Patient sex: F
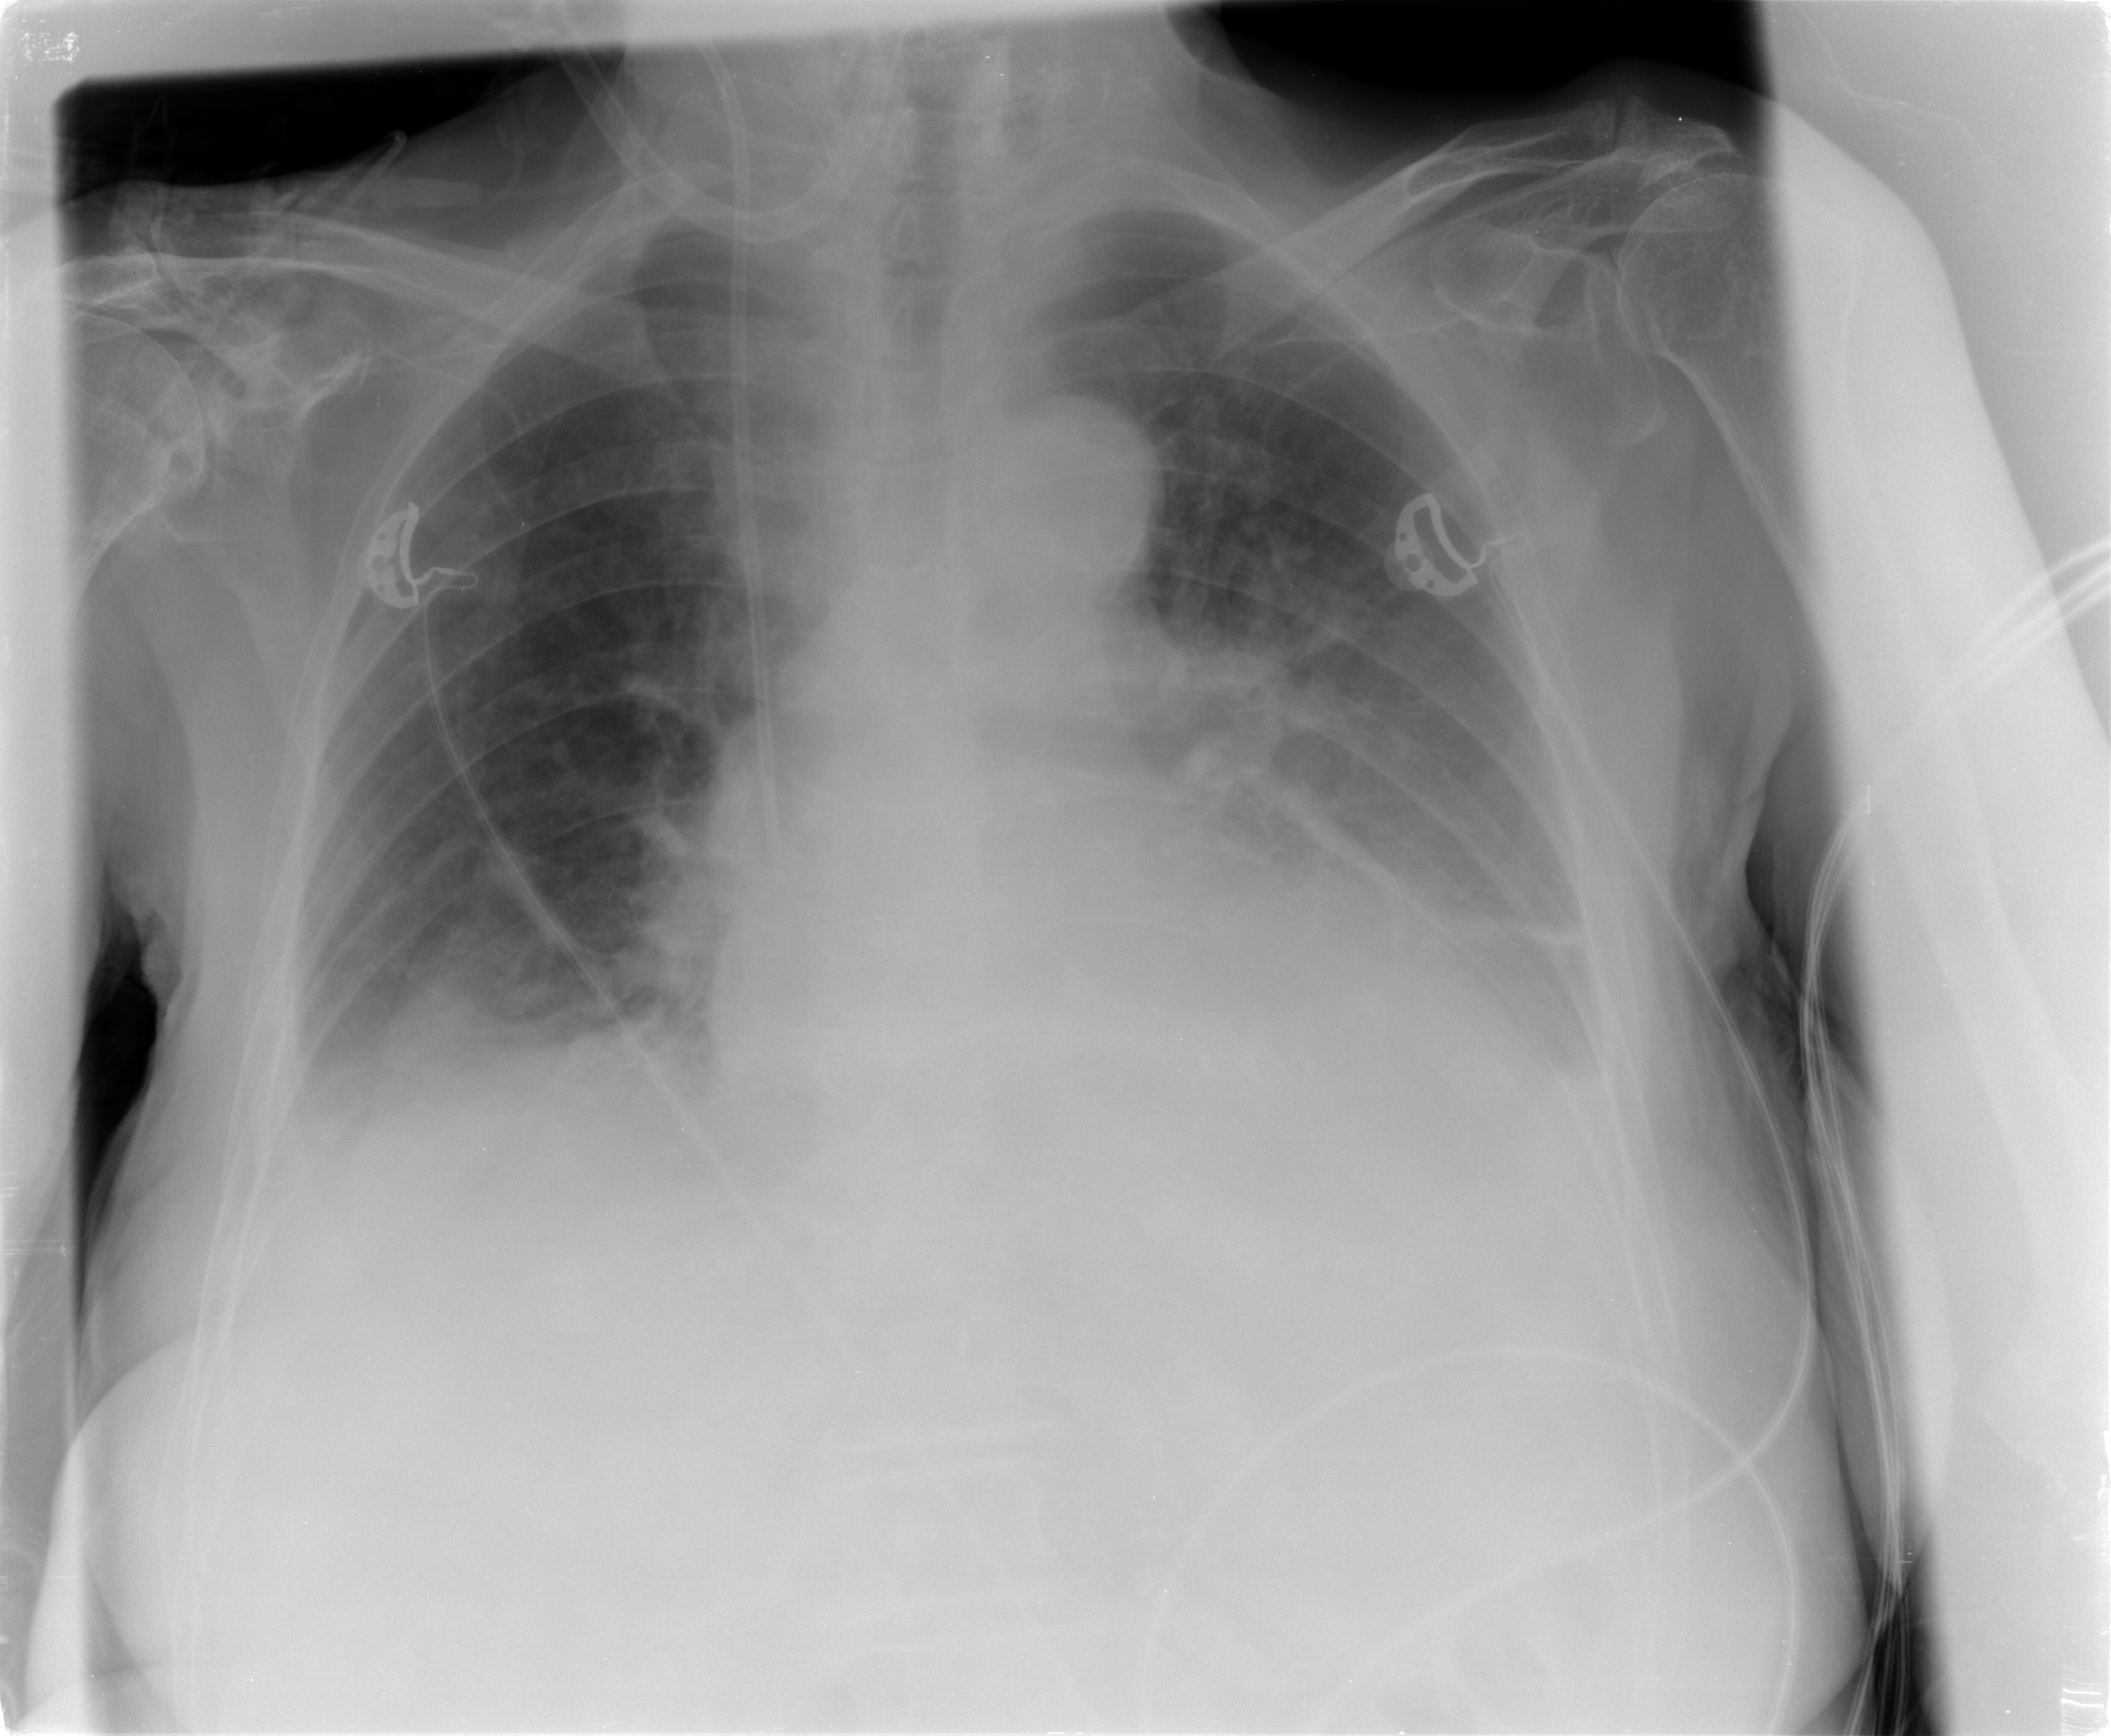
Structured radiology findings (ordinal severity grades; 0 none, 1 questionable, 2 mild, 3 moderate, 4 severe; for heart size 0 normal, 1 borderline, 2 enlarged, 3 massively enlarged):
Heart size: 0
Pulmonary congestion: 2
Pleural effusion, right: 2
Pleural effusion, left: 2
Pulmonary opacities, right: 2
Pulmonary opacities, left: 2
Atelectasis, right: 3
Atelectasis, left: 2